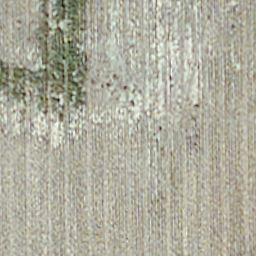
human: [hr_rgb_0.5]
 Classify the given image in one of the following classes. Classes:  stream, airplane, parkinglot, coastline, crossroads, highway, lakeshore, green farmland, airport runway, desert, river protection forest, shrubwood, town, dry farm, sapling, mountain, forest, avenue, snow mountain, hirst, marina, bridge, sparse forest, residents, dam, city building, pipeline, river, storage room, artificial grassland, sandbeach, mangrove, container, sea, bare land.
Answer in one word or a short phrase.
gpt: dry farm